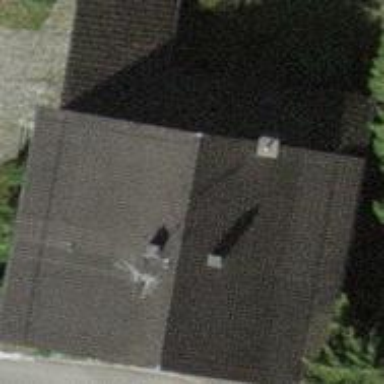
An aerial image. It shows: Gabled roof house.